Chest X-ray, PA view. Patient: 56 years old, sex F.
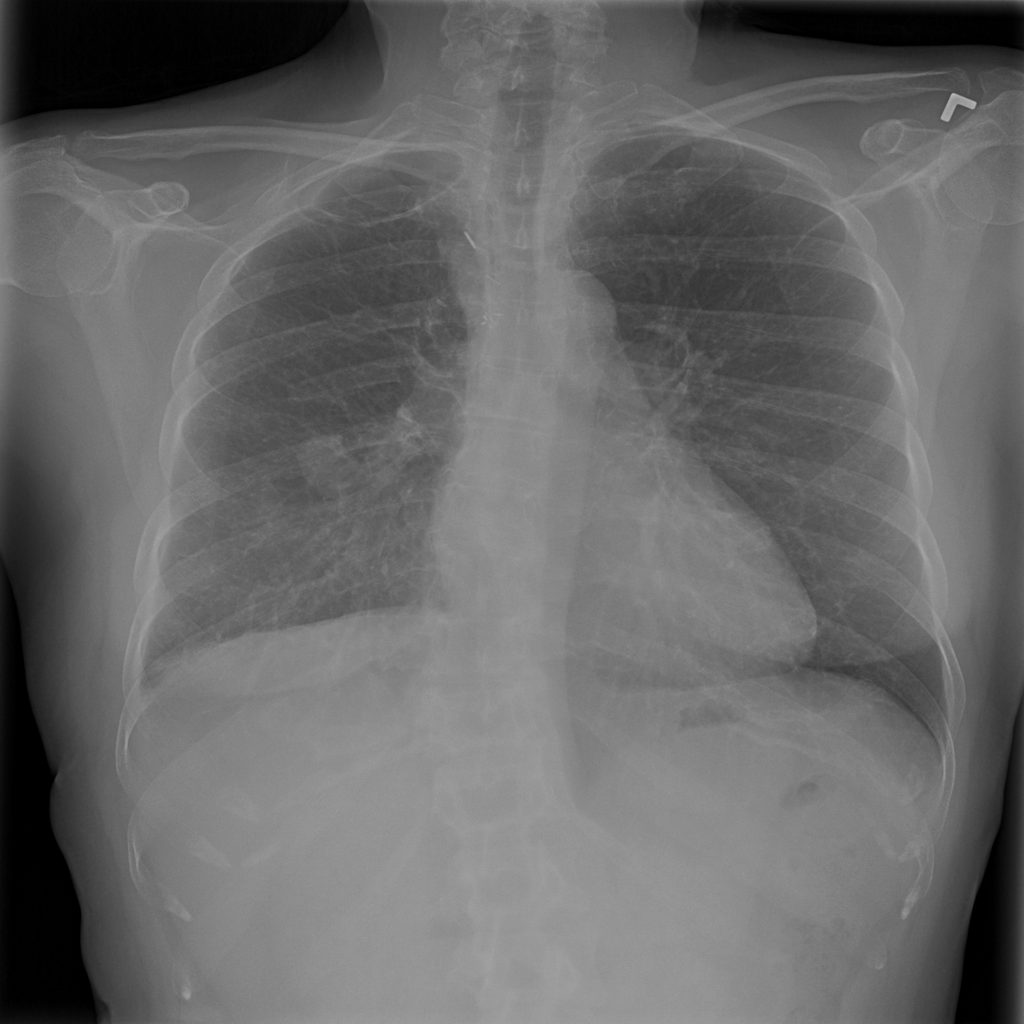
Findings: No Finding